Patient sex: F
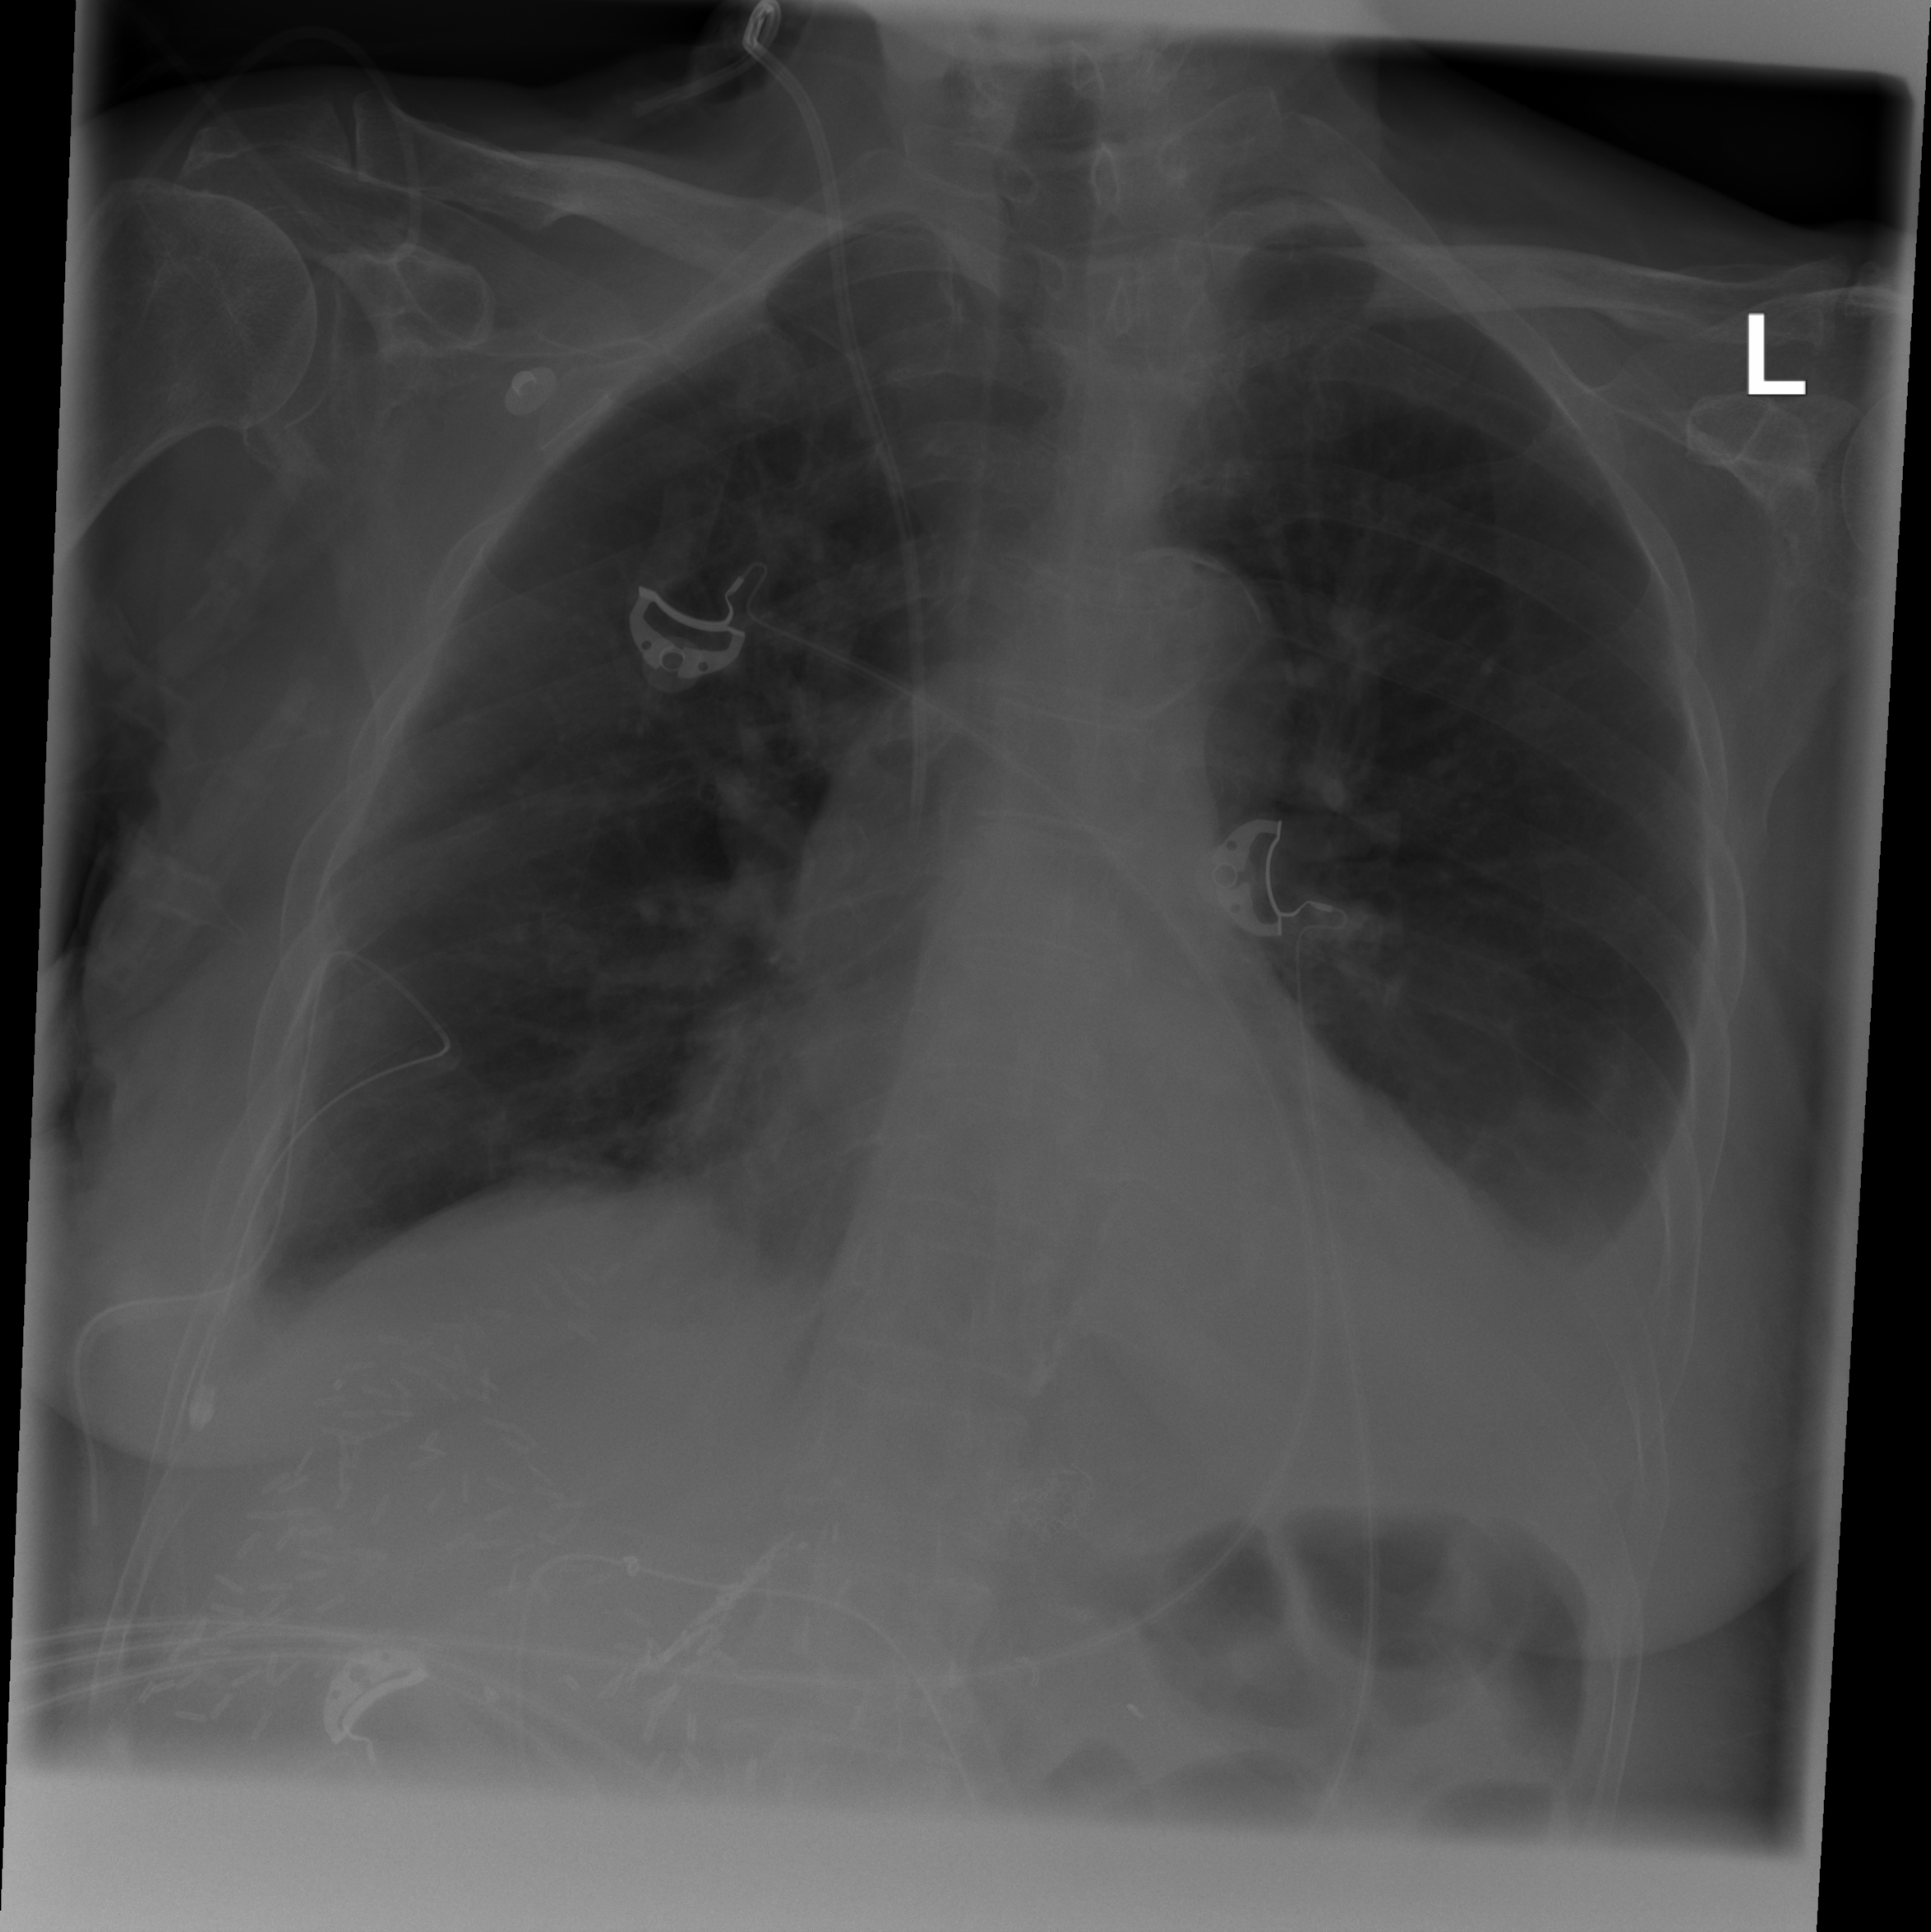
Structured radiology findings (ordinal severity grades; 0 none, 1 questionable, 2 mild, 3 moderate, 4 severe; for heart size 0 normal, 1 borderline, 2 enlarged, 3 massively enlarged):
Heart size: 2
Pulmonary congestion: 0
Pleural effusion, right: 2
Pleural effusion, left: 2
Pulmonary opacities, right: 0
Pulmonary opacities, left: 0
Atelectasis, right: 0
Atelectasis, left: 0